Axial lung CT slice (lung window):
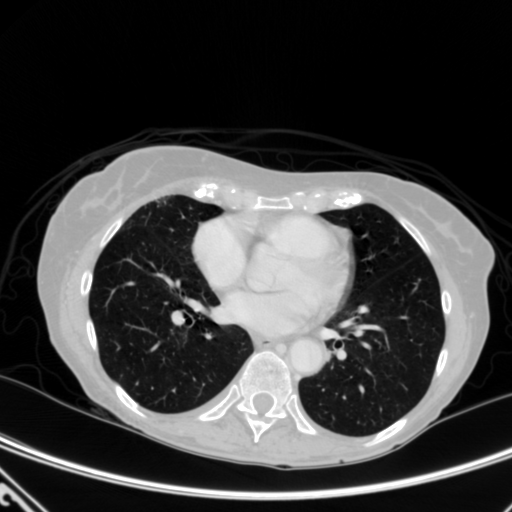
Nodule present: no